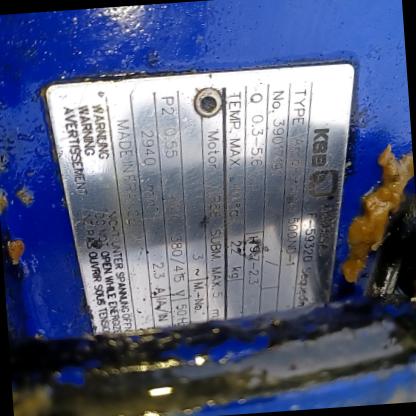
Klasa: tabliczka-znamionowa